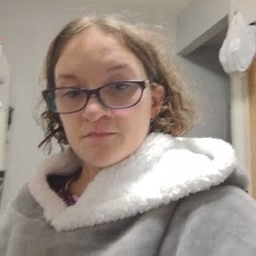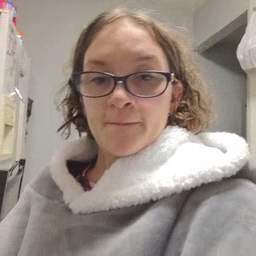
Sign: many